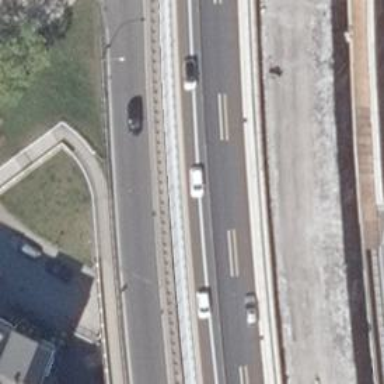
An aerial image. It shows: Trunk link highway with embankment.